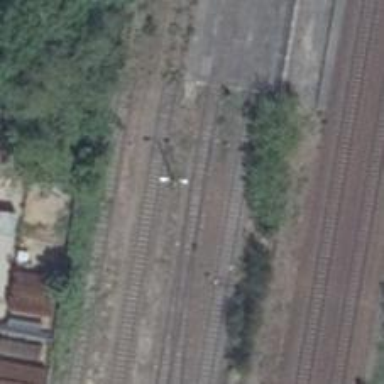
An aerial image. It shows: Railway switch.